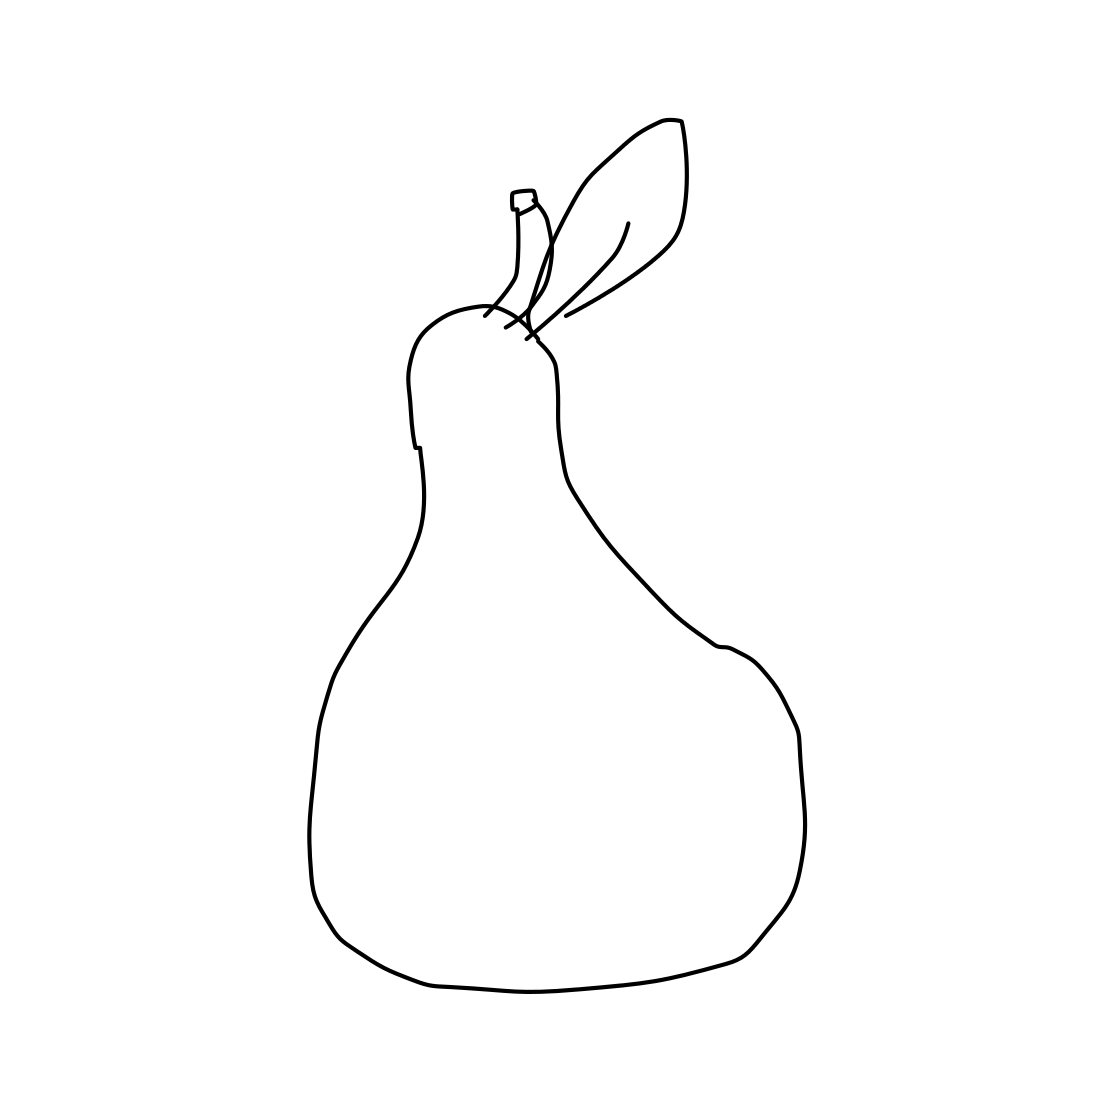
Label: pear